Question: I am new to android.I want to create a list which consists several items like Drug Name,Administration,etc.If we Click on DrugName,It should Open a page in the same page consisting of menus as shown in the below figure.Please Some examples Like this.Please Help..

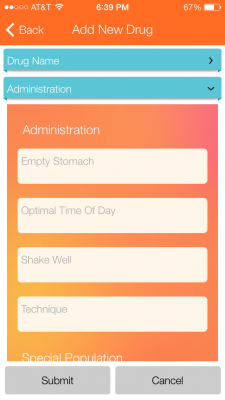
Answer: What are you trying to do is expandable listview:
<URL>